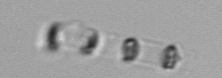
Label: Skeletonema